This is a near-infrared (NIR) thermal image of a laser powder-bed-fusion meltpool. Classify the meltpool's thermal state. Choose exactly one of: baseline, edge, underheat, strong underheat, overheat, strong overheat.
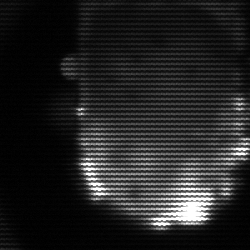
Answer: baseline